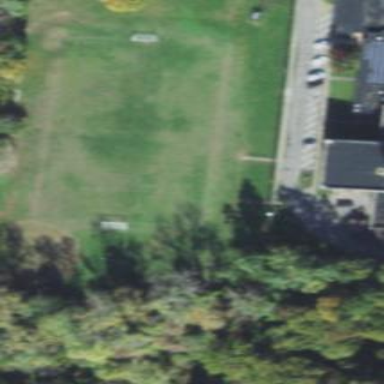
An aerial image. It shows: Soccer pitch designated for leisure and sports activities.